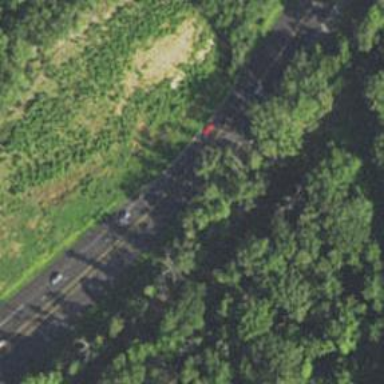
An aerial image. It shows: Primary highway.